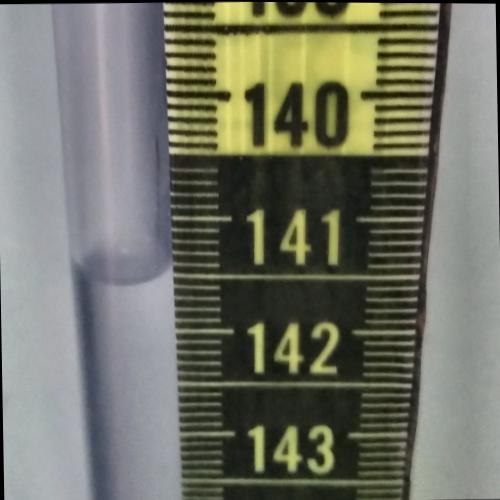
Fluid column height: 141.5 cm